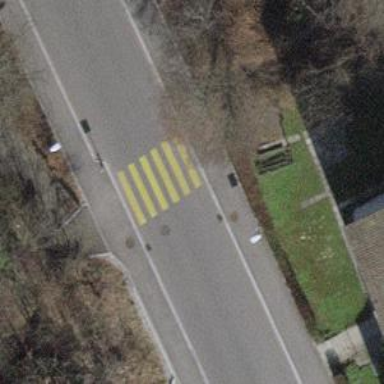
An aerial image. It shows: Marked crossing on footway.